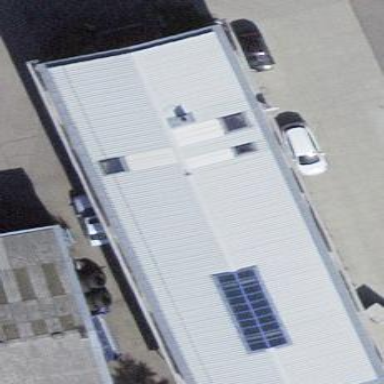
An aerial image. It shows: Commercial building.